Field crop: tomato
Growth stage: 1
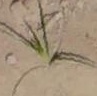
Species: cyperus